Question: I have a Google Apps Marketplace (v2) app I am working on setting up Oauth2 for.
I've got everything working, but for some reason when I do a redirect to the authentication page, after, after you select which Google account to use (if like you're me and are testing, you have to pick one of several Google accounts you're currently signed into), I get sent to another page which seems utterly pointless:

This is bizarre and annoying, because I am logging in
Does anyone know a way to skip this screen, or what I might be doing to be cursed with this terrible user experience?
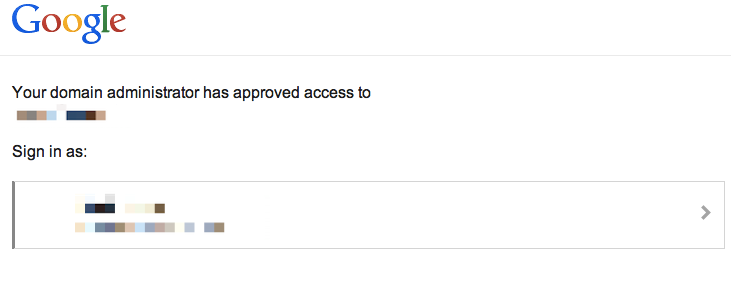
Answer: I believe this shows up only if app requests refresh token for offline access. Also this should only appear first time you access the app after installation.
In order to skip this you need to update app to not request refresh tokens.